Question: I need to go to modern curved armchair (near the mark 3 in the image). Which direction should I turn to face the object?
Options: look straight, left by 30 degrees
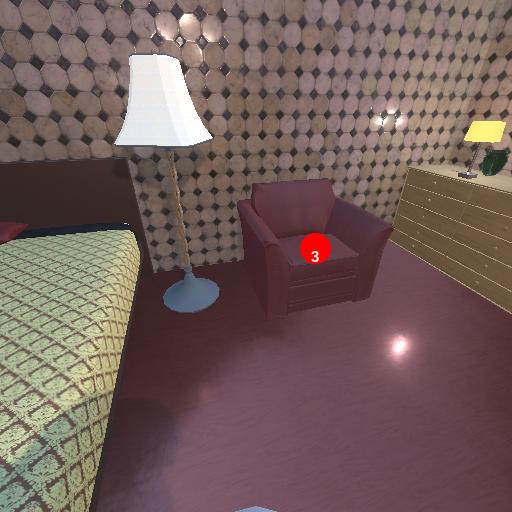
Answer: look straight